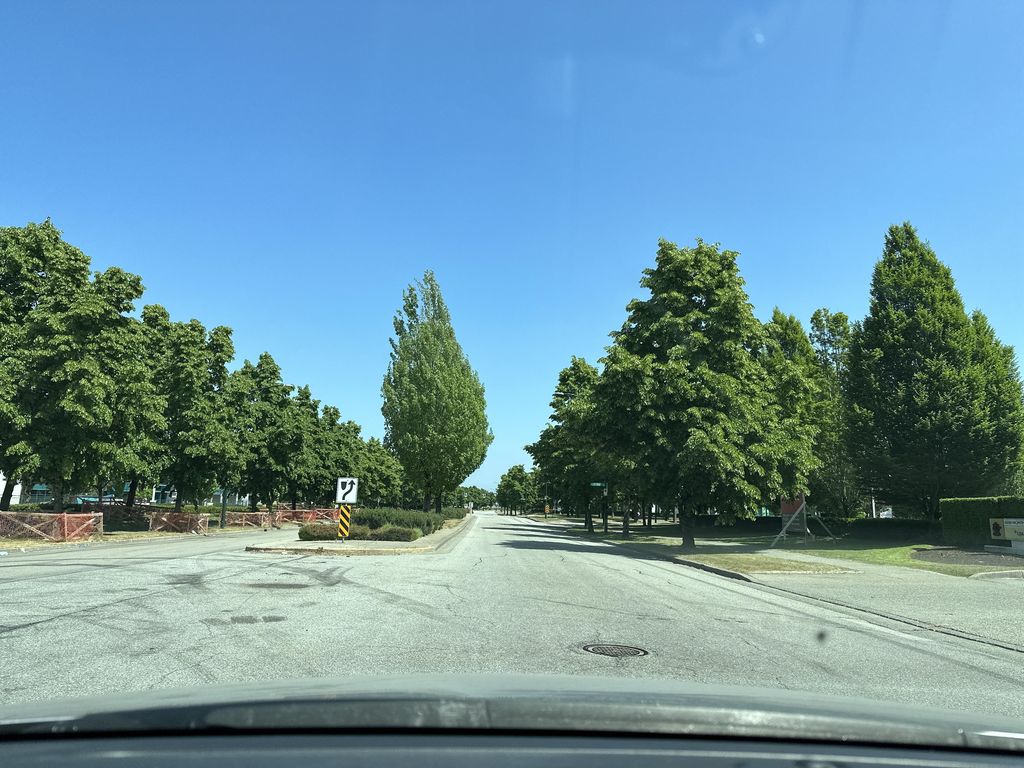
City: vancouver